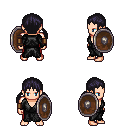
a pixel art fantasy rpg character, male body template, human, light skin, gray robe, red pants, raven twin-tailed hairstyle, leather bracers, shield, four views (front, back, left, right), 2x2 character sprite sheet, small pixel art, hard edges, no anti-aliasing